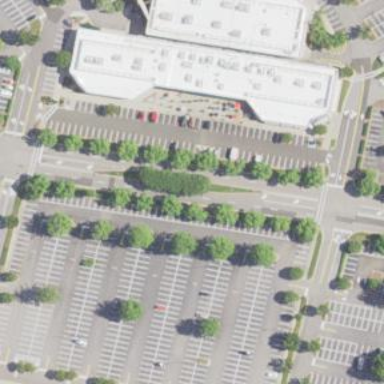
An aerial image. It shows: Parking area with surface.